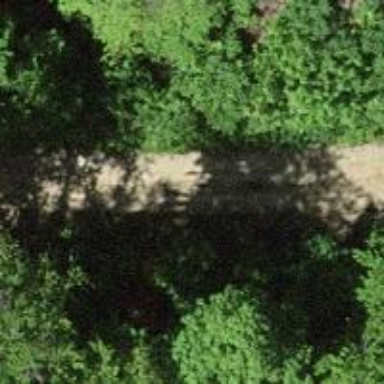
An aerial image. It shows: Track with grade 2 gravel surface.